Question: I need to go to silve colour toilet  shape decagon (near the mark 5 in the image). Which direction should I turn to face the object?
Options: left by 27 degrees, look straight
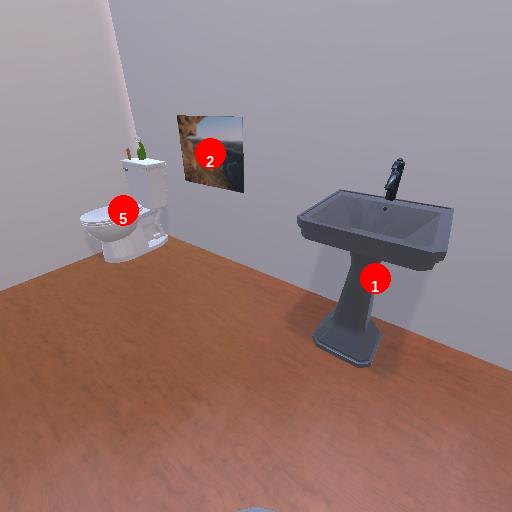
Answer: left by 27 degrees